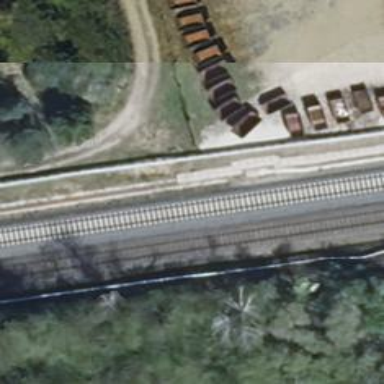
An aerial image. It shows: Light signal at railway crossing.